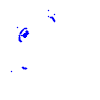
Particle: electron